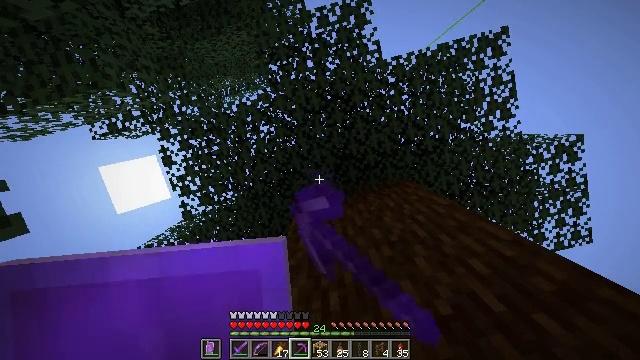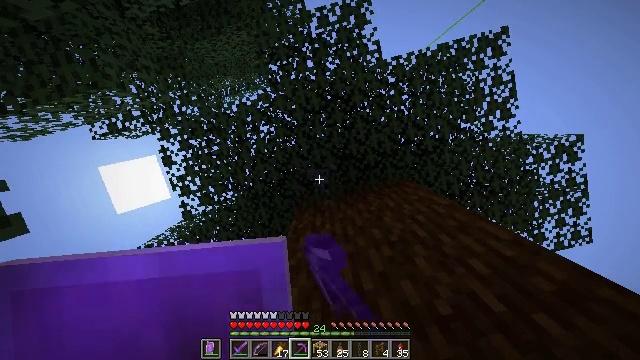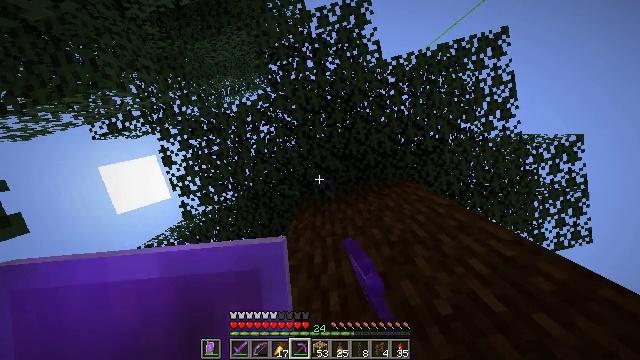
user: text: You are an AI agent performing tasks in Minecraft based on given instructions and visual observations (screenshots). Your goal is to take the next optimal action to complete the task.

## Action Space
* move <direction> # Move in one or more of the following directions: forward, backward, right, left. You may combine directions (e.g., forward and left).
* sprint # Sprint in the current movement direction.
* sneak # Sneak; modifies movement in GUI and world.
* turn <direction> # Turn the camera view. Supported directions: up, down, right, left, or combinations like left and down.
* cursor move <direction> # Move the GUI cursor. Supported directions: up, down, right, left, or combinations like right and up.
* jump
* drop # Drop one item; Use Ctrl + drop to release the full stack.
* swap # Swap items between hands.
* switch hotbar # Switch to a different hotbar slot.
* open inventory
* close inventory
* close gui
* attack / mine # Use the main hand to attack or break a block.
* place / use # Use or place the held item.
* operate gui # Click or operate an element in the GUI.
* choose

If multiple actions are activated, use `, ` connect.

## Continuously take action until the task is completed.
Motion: motion action
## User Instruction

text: Collect the chain into your inventory.
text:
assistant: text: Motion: attack / mine
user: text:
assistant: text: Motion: attack / mine
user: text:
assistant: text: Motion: attack / mine